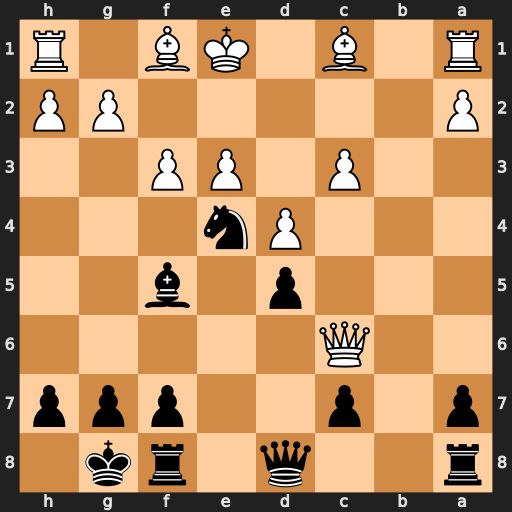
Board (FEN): r2q1rk1/p1p2ppp/2Q5/3p1b2/3Pn3/2P1PP2/P5PP/R1B1KB1R
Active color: b
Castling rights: KQ
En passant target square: -
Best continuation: Qh4+ g3 Nxg3 hxg3 Qxh1